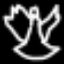
Label: angel